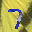
Label: 7